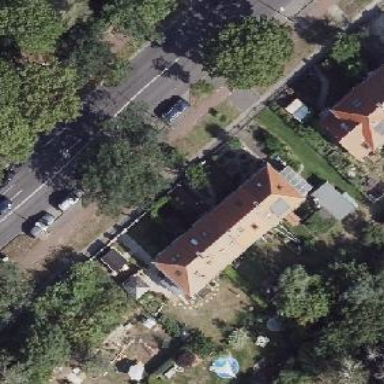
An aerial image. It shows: Terrace building with hipped roof.